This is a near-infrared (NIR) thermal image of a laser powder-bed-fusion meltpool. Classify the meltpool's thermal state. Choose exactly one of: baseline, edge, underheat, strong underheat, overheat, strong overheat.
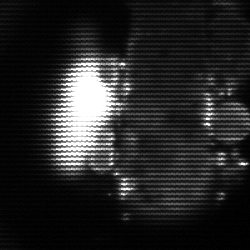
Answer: strong underheat